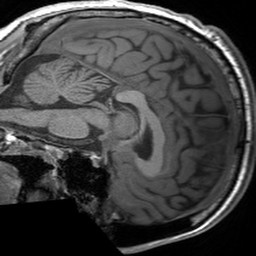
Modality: T1w
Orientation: sagittal
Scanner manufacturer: siemens
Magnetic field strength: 3 T
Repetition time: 1.54 s
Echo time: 0.00234 s